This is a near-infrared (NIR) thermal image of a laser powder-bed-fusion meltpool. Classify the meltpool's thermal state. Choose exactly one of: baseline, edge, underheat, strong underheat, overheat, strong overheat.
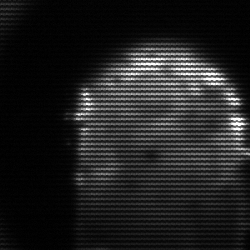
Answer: baseline